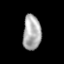
Tissue: lung
Cell type: Epithelial cells
Senescence score: 0.2346
Nuclear area (px): 620
Mean DAPI intensity: 171.656